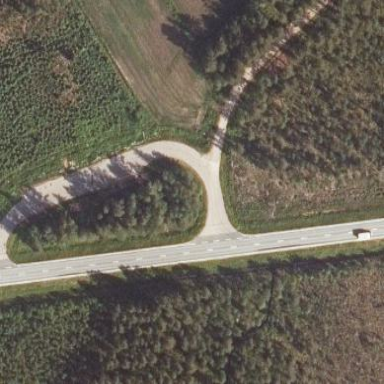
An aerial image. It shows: Rest area along the road.